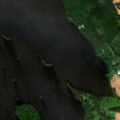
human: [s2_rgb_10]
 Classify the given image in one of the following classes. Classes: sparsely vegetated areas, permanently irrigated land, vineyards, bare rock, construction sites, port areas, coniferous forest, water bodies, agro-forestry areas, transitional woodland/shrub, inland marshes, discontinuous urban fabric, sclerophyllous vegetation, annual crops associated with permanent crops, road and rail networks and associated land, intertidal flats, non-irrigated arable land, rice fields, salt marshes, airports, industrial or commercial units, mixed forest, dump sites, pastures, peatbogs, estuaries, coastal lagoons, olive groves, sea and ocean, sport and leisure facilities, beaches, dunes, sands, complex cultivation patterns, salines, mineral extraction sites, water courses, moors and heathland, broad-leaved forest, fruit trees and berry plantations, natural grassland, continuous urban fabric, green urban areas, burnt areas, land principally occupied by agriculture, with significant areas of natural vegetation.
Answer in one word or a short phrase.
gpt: land principally occupied by agriculture, with significant areas of natural vegetation, mixed forest, water bodies